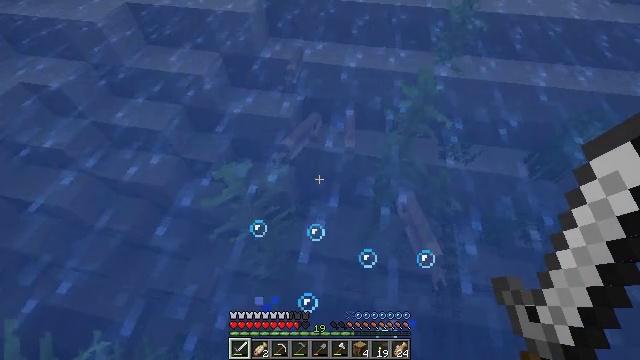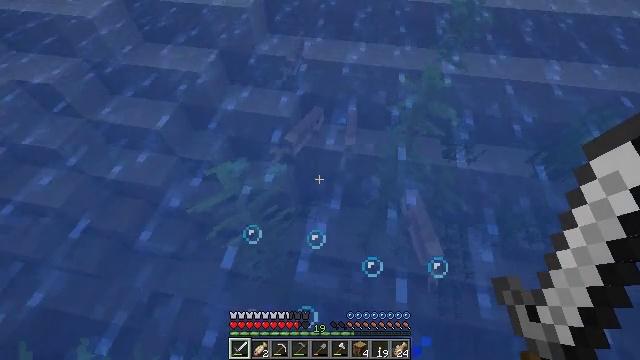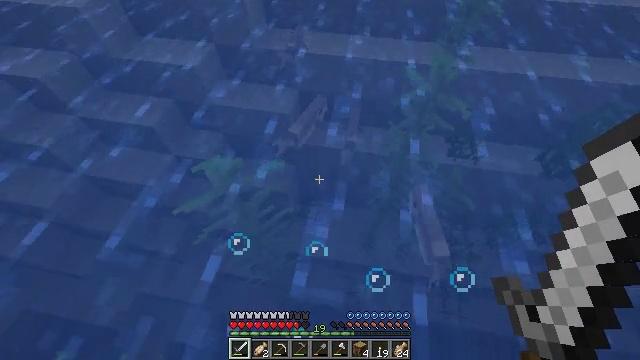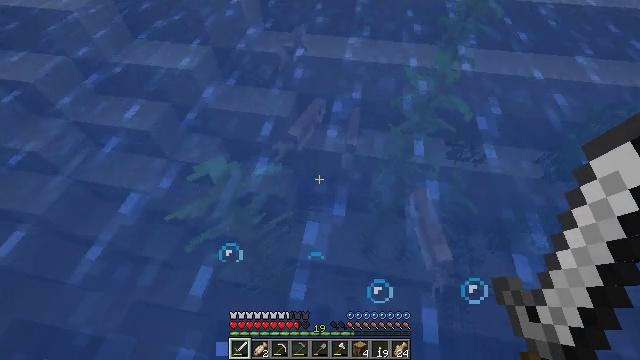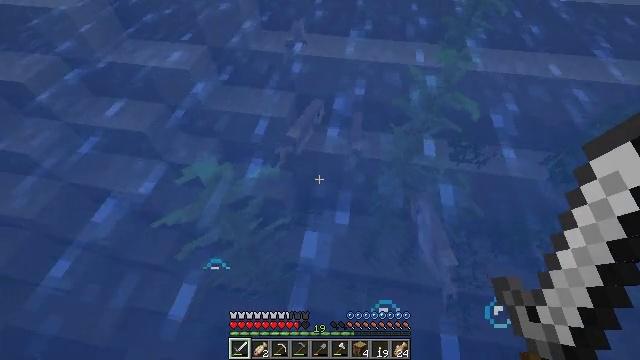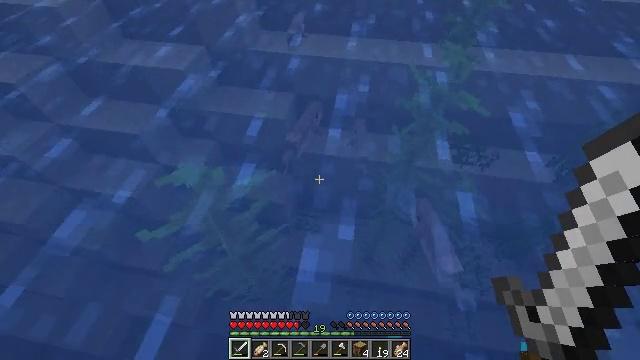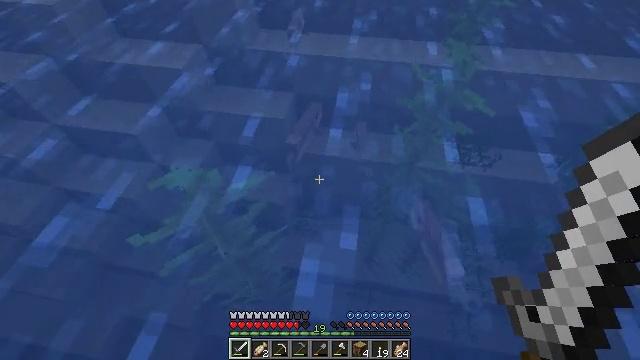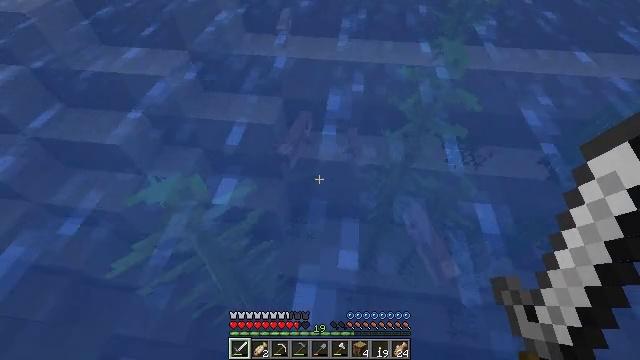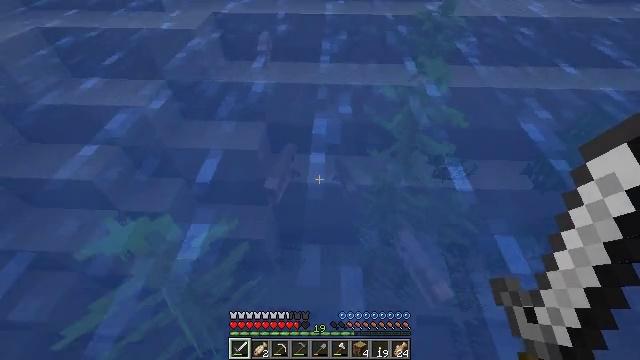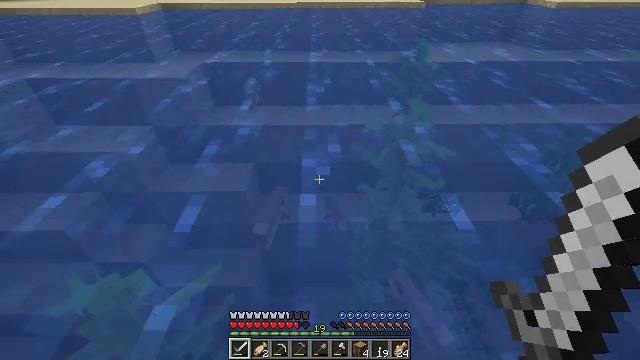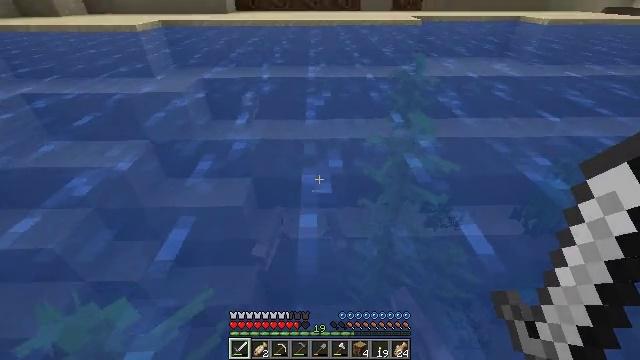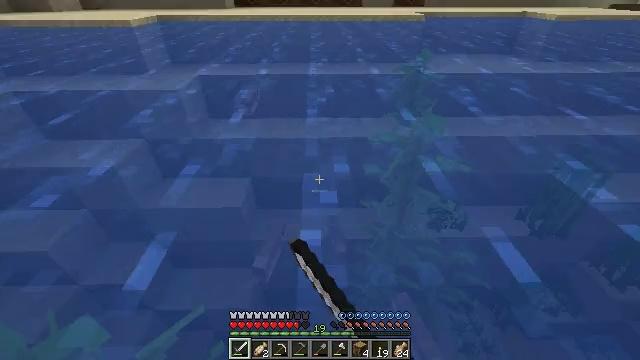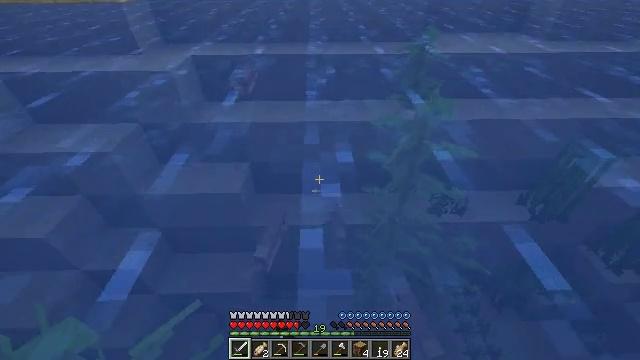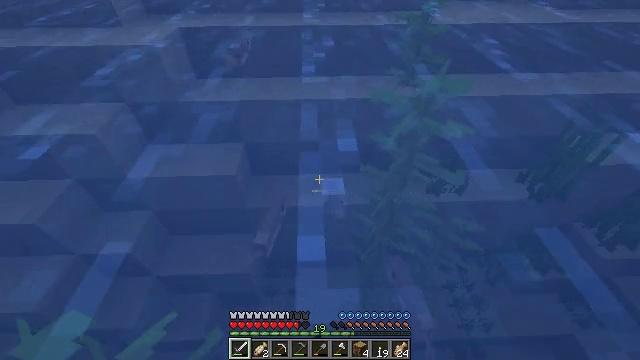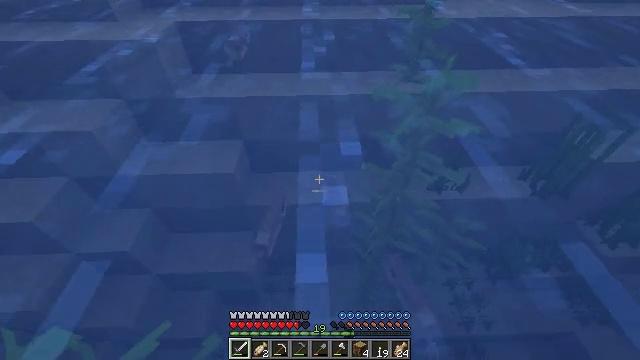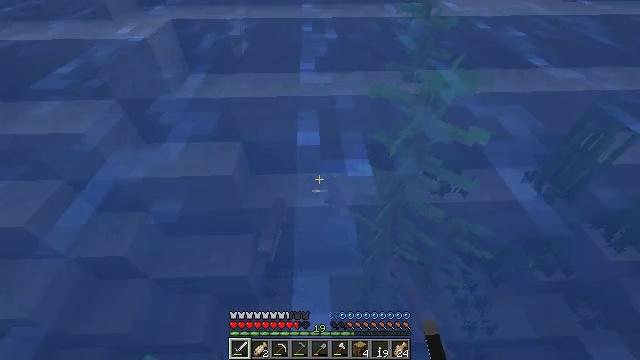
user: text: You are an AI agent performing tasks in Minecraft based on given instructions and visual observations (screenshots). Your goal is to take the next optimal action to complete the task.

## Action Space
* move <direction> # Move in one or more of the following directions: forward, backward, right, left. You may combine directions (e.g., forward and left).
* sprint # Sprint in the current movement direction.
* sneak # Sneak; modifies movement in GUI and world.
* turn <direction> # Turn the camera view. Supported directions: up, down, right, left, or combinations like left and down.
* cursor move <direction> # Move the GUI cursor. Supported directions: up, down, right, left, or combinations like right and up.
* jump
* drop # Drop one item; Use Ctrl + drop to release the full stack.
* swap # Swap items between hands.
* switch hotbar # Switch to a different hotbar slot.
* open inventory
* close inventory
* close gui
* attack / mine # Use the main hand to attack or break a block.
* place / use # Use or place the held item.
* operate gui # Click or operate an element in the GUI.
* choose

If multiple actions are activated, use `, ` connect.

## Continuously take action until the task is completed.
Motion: motion action
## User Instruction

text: Catch and defeat a cod.
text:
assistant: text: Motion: move forward
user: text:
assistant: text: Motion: move forward
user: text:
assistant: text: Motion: move forward
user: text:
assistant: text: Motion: move forward
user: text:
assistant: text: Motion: move forward
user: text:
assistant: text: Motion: move forward
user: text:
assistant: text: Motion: move forward, turn right
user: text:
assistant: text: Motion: move forward, turn right and up
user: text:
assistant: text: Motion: move forward, turn right and up
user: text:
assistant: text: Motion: move forward, turn up, attack / mine
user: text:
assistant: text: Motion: move forward, attack / mine
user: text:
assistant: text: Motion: move forward, turn down, attack / mine
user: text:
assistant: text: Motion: move forward, turn down, attack / mine
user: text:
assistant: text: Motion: move forward
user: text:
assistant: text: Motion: move forward
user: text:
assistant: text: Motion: move forward, turn down
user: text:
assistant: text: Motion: move forward, turn left and down
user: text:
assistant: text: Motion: turn left and down
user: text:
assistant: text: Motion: turn left
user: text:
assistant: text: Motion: turn left
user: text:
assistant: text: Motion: turn left and down
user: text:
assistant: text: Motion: turn left and down
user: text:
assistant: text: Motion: no_op
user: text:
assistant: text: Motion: no_op
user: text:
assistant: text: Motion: no_op
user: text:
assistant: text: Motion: move forward
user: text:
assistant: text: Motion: move forward, turn left and up
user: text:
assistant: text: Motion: move forward, turn up
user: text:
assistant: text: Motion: move forward, turn up
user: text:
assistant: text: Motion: move forward, turn up